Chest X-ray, AP view. Patient: 59 years old, sex M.
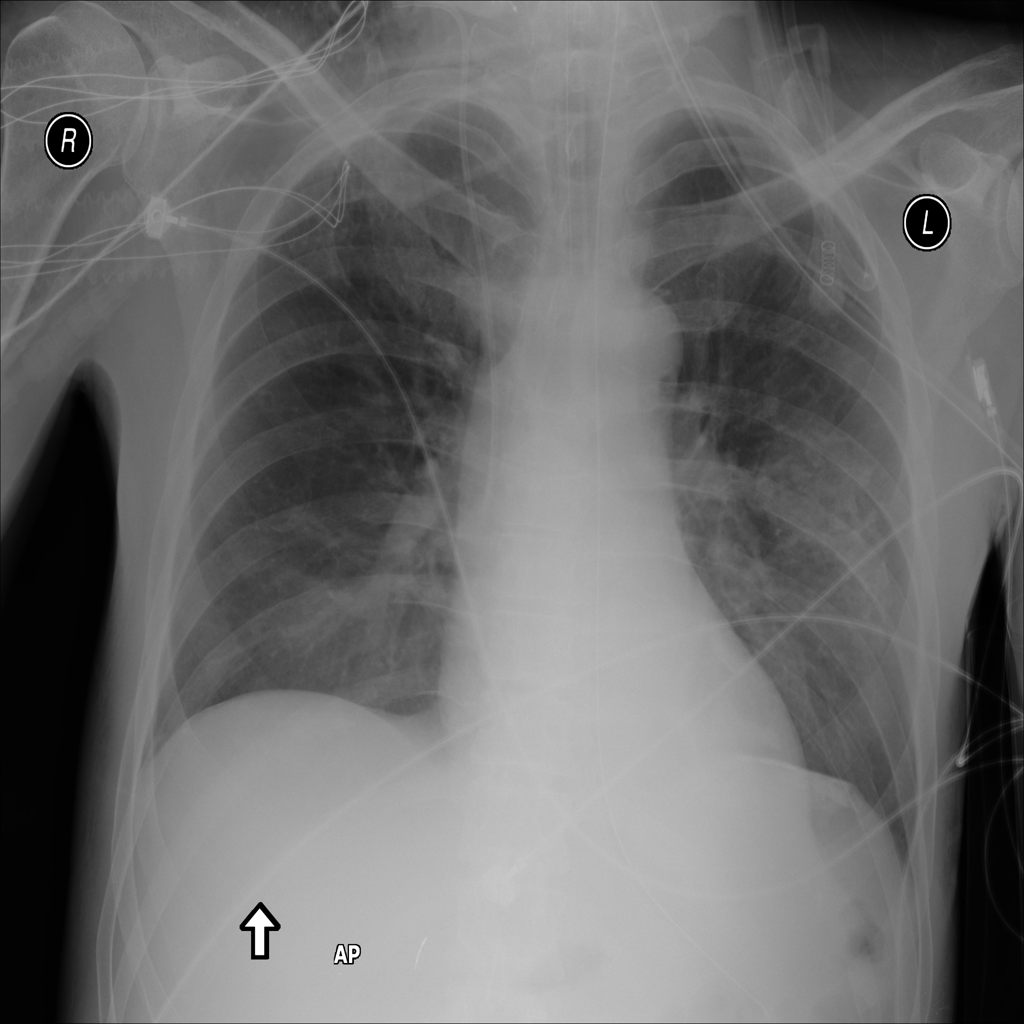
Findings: Edema, Infiltration